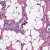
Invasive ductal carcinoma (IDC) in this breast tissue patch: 1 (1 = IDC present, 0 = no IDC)